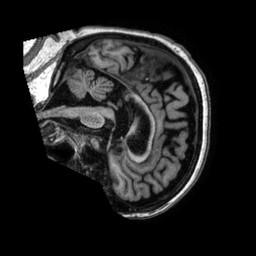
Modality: T1w
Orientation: sagittal
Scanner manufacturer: philips
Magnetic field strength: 1.5 T
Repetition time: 0.007244 s
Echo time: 0.003318 s